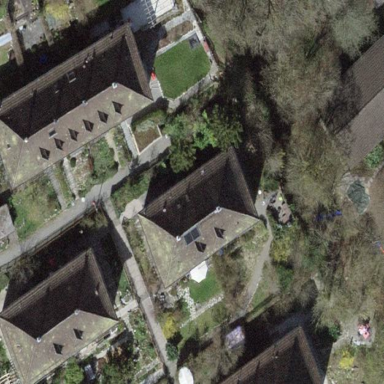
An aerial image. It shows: Residential building.